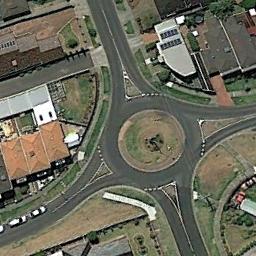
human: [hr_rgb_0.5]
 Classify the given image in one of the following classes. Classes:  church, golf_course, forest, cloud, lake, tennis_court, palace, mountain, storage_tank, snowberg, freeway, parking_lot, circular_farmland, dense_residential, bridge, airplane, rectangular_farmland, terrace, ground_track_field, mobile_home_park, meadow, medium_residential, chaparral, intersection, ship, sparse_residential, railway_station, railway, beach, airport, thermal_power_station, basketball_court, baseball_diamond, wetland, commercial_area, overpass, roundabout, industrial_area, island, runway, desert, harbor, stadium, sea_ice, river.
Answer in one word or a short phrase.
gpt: roundabout